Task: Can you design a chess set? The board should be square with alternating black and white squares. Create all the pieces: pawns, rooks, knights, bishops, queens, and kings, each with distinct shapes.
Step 3446:
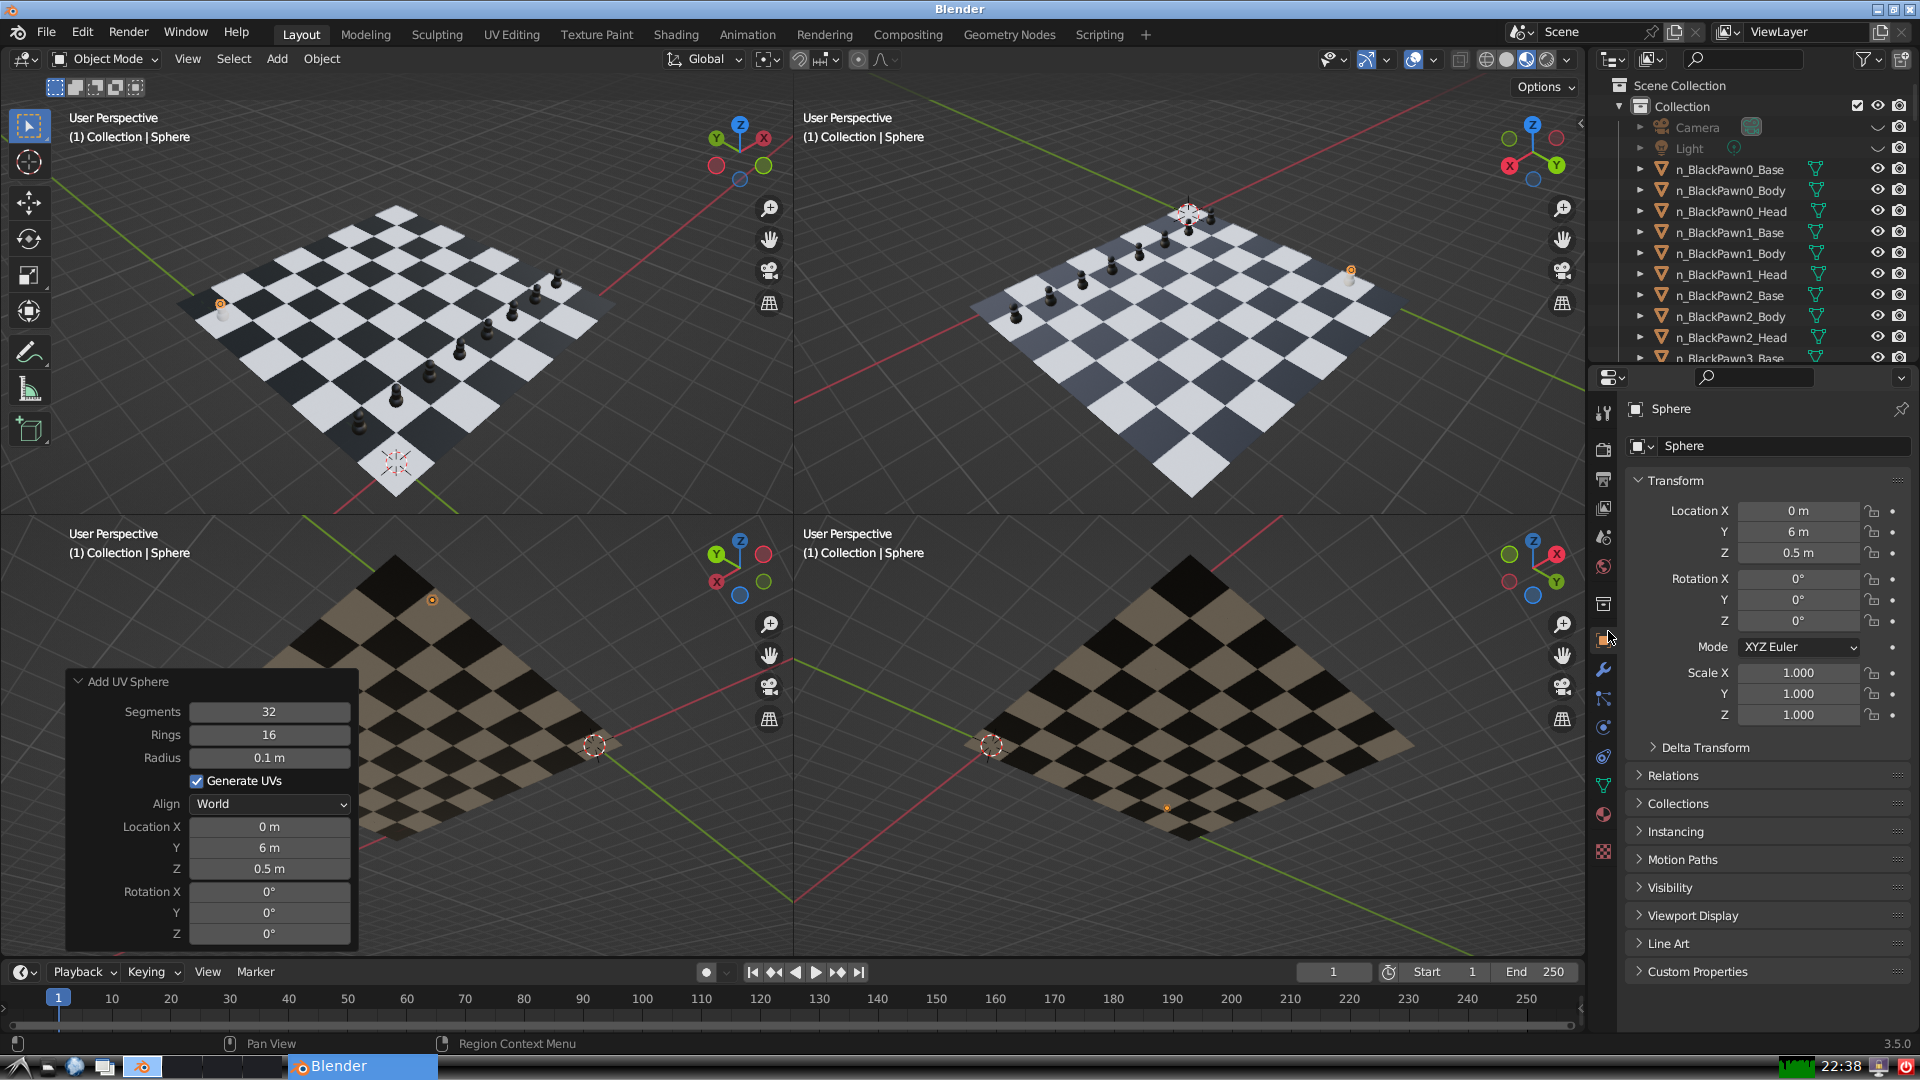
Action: {"mouse_move": [1732, 445]}